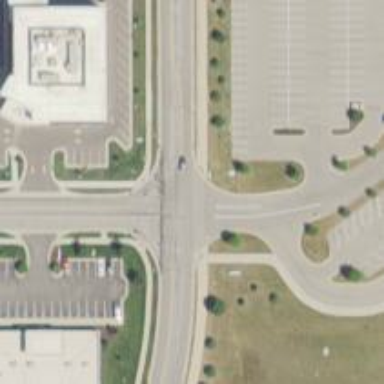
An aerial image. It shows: Marked crossing on footway.